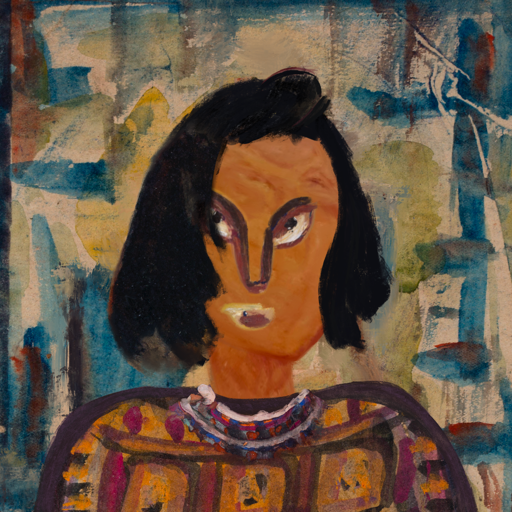
Background: Orphan, Head And Neck Front: Pious_Lady, Face Front: After_Raid, Bust: Doll, Hair Front: Mosgoul, Head Accessory: Blank, Second Necklace: Blank, Necklace: Hypocrite_1, Baby: Blank